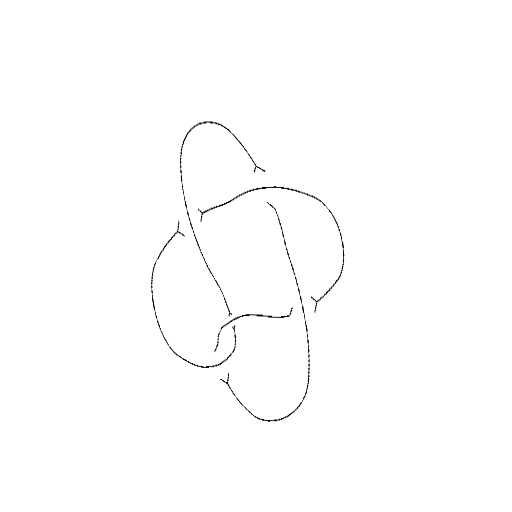
Crossing number: 5